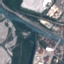
Label: Highway